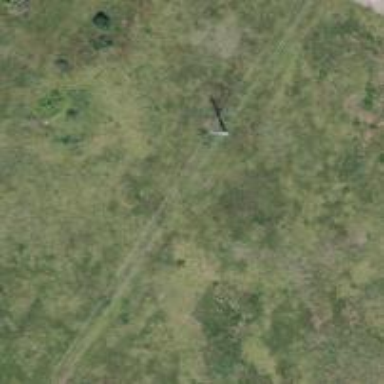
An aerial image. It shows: Power pole.